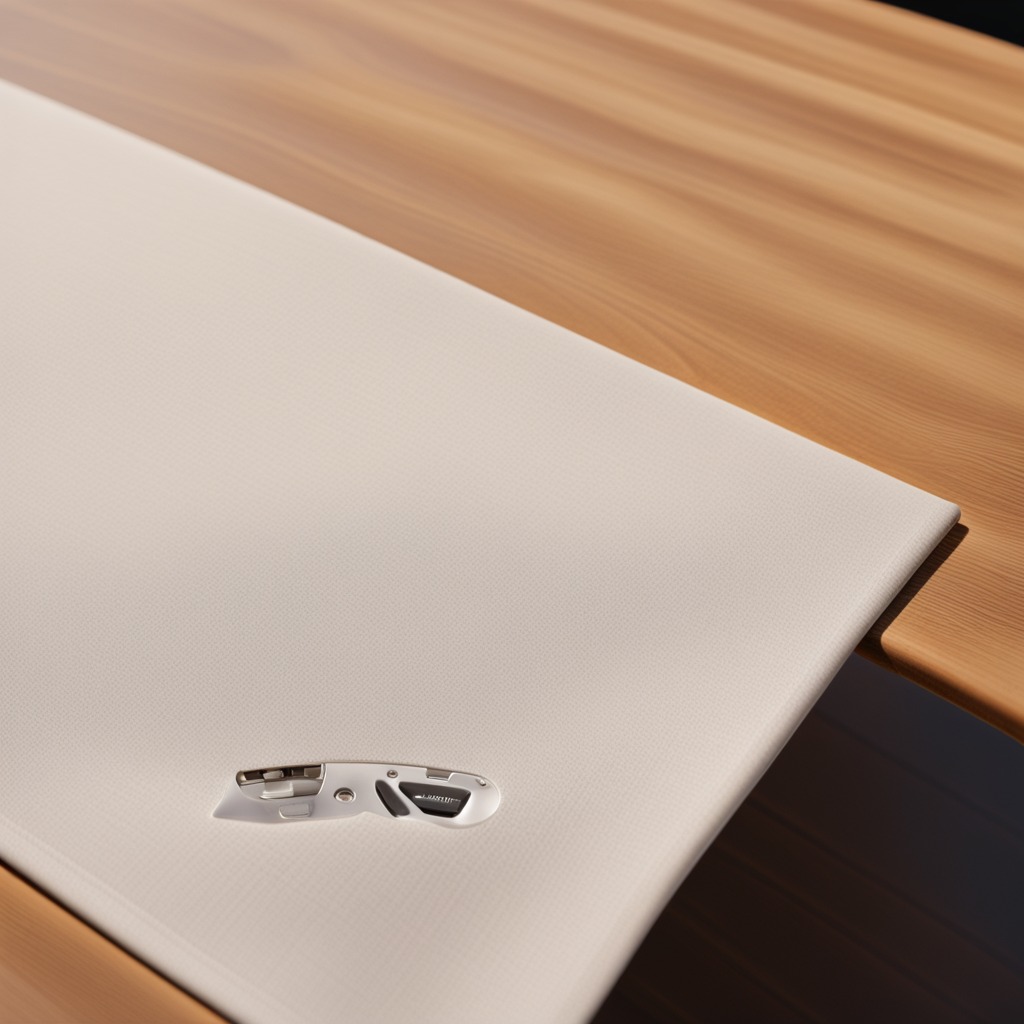
A utility knife is lying on a clean wooden table in an outdoor workshop during daytime bright natural light soft shadows worn but beneath the cloth.